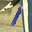
Label: 1